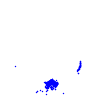
Particle: electron